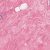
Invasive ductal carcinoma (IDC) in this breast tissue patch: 0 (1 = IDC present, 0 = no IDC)